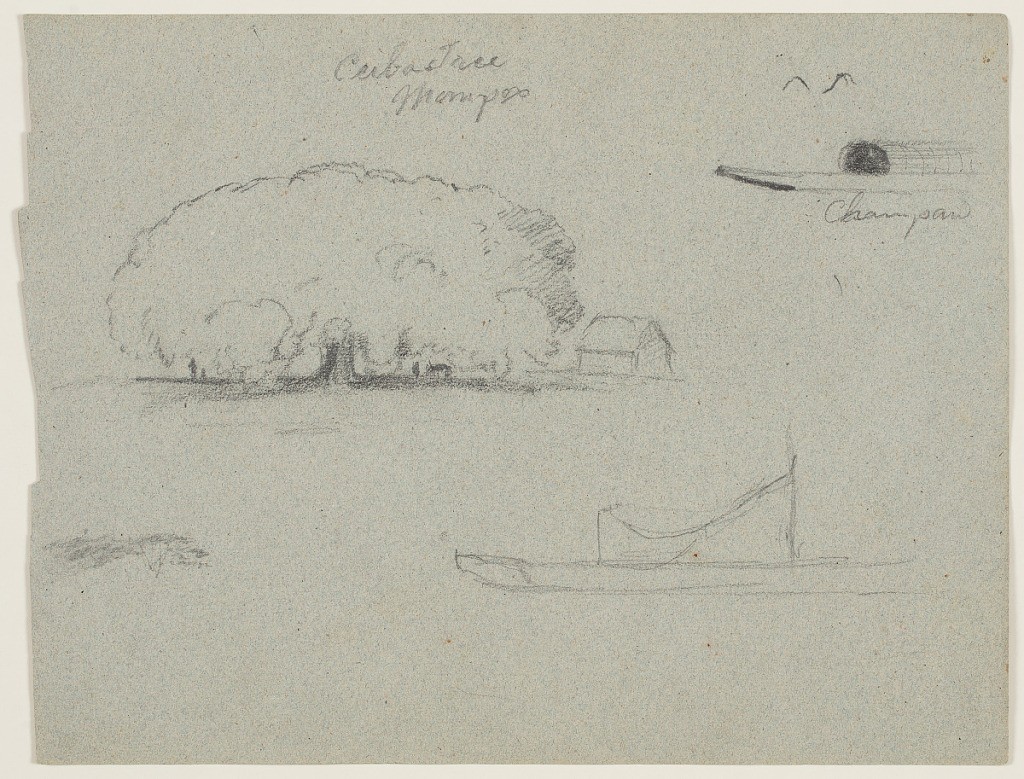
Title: House beneath a Ceiba Tree and Champan Canoes, Santa Cruz de Mompox, Colombia
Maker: Frederic Edwin Church, American, 1826–1900
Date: May 12 or 13, 1853
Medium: Graphite on gray-green laid paper
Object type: Drawing
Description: Three sketches of champan canoes and a house under a large ceiba tree in the city now called Santa Cruz de Mompox in Colombia. At upper and lower right, two partial sketches of a covered canoe called a champan are visible. At upper left, a view of a house beneath the billowing and voluminous canopy of a ceiba tree is rendered with limited detail.